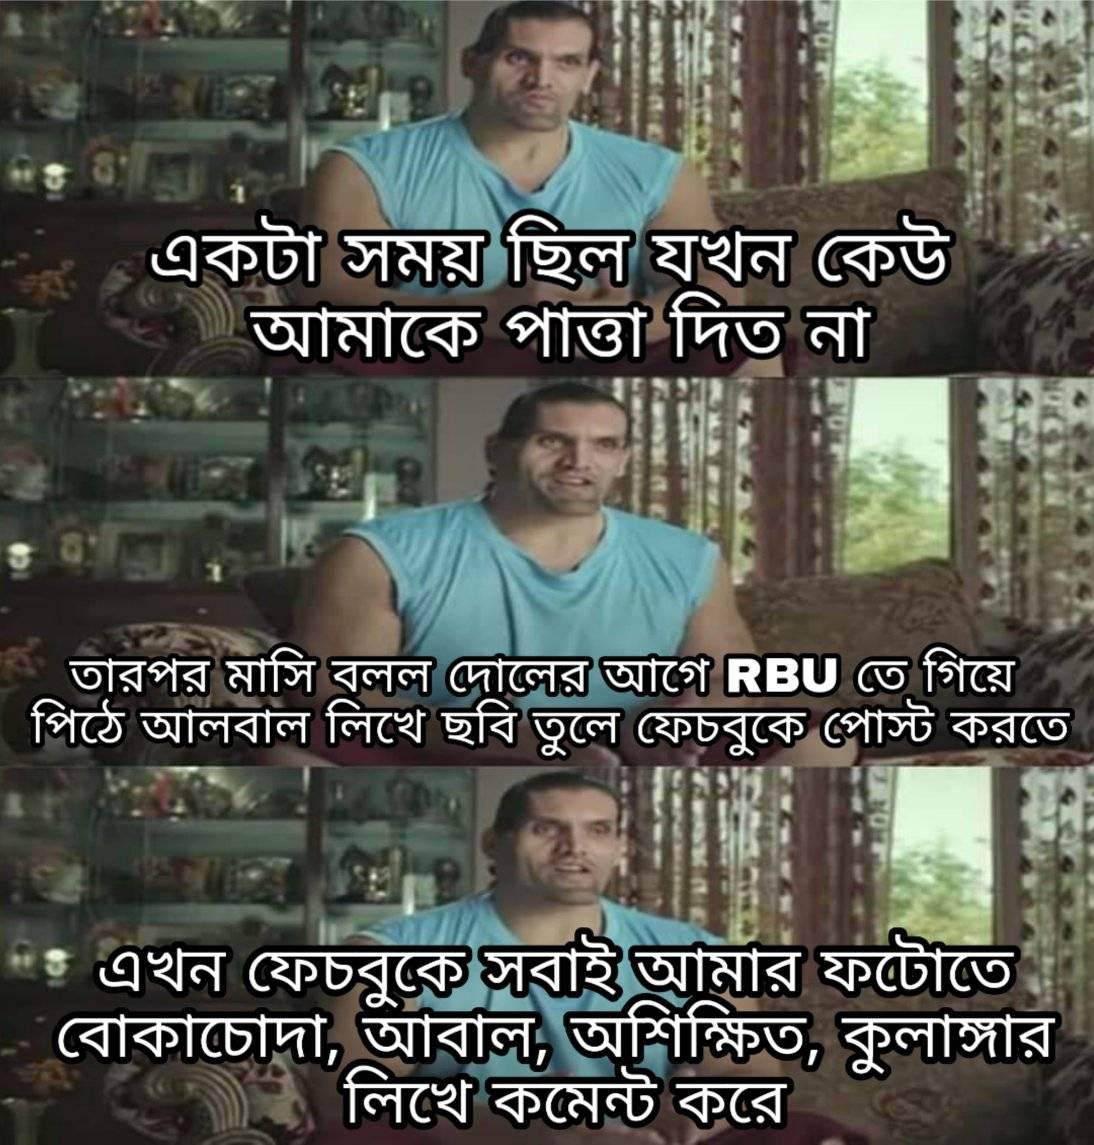
Caption:  একটা সময় ছিল যখন কেউ আমাকে পাত্তা দিত না     তারপর মাসি বলল দোলের আগে RBU তে গিয়ে পিঠে আলবাল লিখে ছবি তুলে ফেচবুকে পোস্ট করতে    এখন ফেচবুকে সবাই আমার ফটোতে বোকাচোদা , আবাল , অশিক্ষিত , কুলাঙ্গার লিখে কমেন্ট করে
Label: hate